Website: home-depot
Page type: billing-address
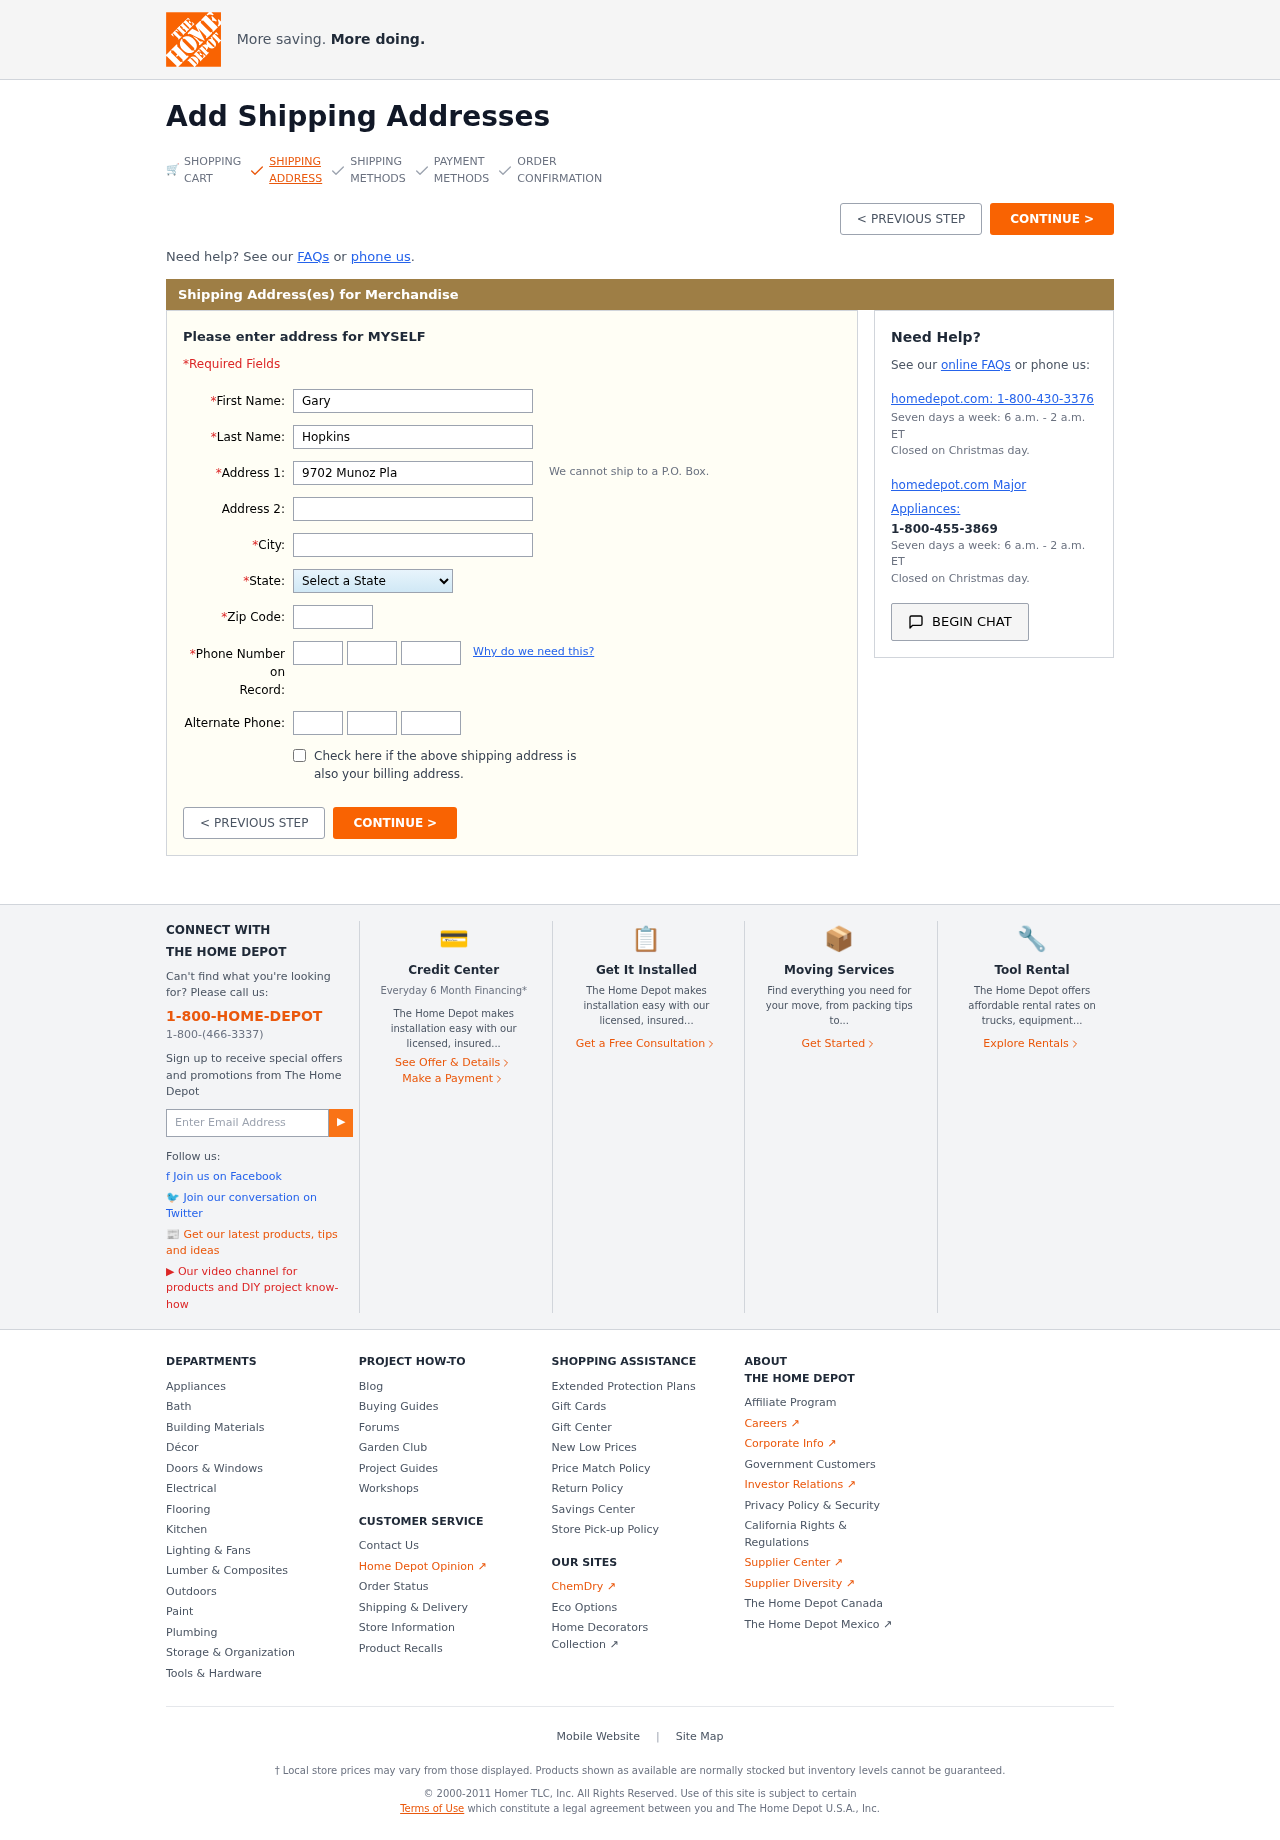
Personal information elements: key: PII_STATE
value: South Dakota
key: PII_FIRSTNAME
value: Gary
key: PII_LASTNAME
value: Hopkins
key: PII_STREET
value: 9702 Munoz Plain Suite 874
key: PII_CITY
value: New Mark
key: PII_POSTCODE
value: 11748
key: PII_PHONE_AREA
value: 688
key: PII_PHONE_PREFIX
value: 413
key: PII_PHONE_LINE
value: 4830